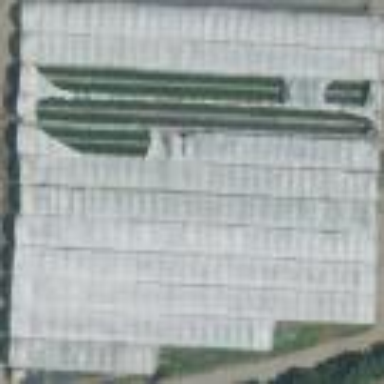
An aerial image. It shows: Greenhouse.